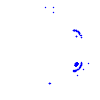
Particle: pion